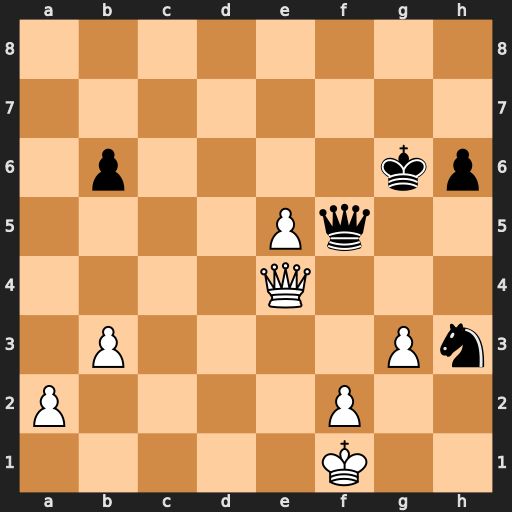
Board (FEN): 8/8/1p4kp/4Pq2/4Q3/1P4Pn/P4P2/5K2
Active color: w
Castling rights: -
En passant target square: -
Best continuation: Qxf5+ Kxf5 f4 Ng5 fxg5